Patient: sex M, age 66
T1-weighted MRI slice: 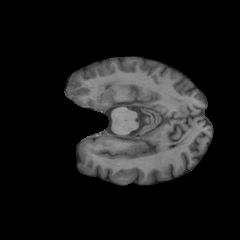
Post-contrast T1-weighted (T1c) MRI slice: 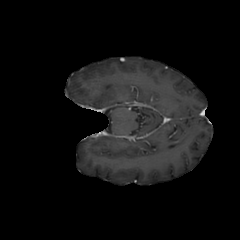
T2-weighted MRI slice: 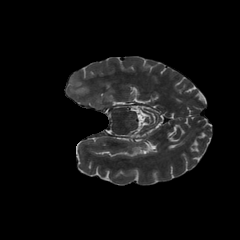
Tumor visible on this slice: yes
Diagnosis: Astrocytoma, IDH-wildtype
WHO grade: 2